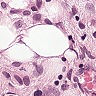
Metastatic tissue present: yes